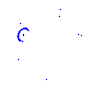
Particle: proton